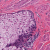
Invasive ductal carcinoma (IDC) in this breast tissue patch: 0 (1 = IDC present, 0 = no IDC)